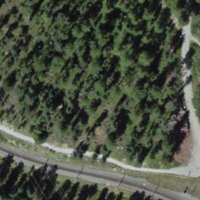
EUNIS habitat code: 43
Species observed at this site:
Sitta europaea